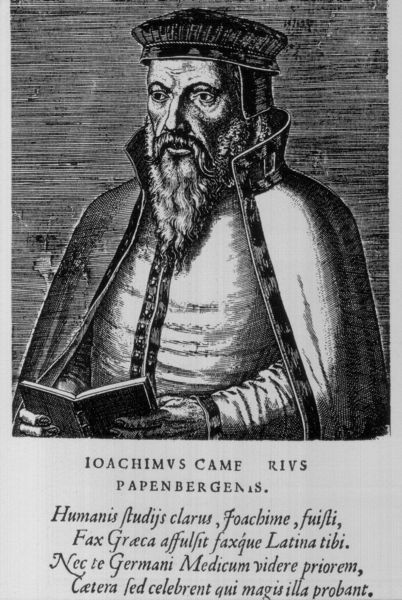
Titel: Bildnis des Joachim Camerarius I (eig. Kammermeister)
Künstler: Philipp Galle
Institution: (Seriendruck)
Schlagwörter: dunkel, hand, mann, schatten, umhang, weiß, handschuhe, hell, hintergrund, hut, licht, mund, nase, schmuck, schwarz, skizze, stirn, zeichnung, blick, haube, alt, bart, kappe, mütze, augen, falten, kragen, vollbart, ärmel, bildnis, hände, portrait, porträt, mantel, borte, brustbild, knopf, krone, locken, renaissance, holzschnitt, schrift, alter mann, grafik, graphik, linien, könig, bordüre, falte, inschrift, büste, lesen, knopfleiste, oberkörper, name, alter, buch, druck, druckgraphik, schwarz-weiss, druckgrafik, schraffur, holzstich, radierung, stich, text, stehkragen, kardinal, arzt, prister, barett, halbprofil, wams, männchen, gelehrter, besatz, studieren, zierde, borde, kupferstich, cape, druch, latein, lateinisch, frontispiz, tiefdruck, früher, reformation, druckschrift, seriendruck, joachim, buc, männlein, matel, nostradamus, barth, dreivierteldarstellung, ioachimus, joachim camp, papenberg, reofrmation, de, joachimus camerius, 18.jahrhundert, johachum, iochimus, ioachimvs, 30 jähriger krieg, came, bprdüre